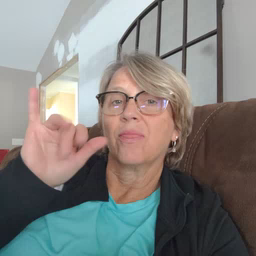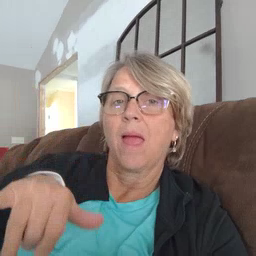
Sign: that